Question: I'm looking for a solution to my problem but still haven't found. In my bean I'm using annotations to validations but doesn't work and I'm looking for in all internet to do this work.
I'm using: Vaadin 7 and Maven
I do this.
'''
/** person's bean */
@Entity
public class Person{
@Id
@GeneratedValue
private Integer id;
@NotNull
@NotEmpty
@Size(min=5, max=50, message="insert first name")
private String firstName;
@NotNull
@NotEmpty
@Email private String email;
//get and set
}
//my app
public class LoginView extends VerticalLayout{
private TextField firstName, email;
private BeanFieldGroup<Person> binder;
private FormLayout form;
public LoginView(){
form = new FormLayout();
binder = new BeanFieldGroup<Person>(Person.class);
Field<?> field = null;
field = binder.buildAndBind("Firstname", "firstName");
firstName = (TextField)binder.getField("firstName");
form.addComponent(firstName);
field = binder.buildAndBind("Email", "email");
email = (TextField)binder.getField("email");
form.addComponent(email);
this.addComponent(form);
}
}
'''
How I can do this work ?

'''
/** maven dependecy */
<dependency>
<groupId>com.vaadin.addon</groupId>
<artifactId>beanvalidation-addon</artifactId>
<version>0.6.2</version>
</dependency>
/** exception */
java.lang.NoSuchMethodError: com.vaadin.event.EventRouter.fireEvent(Ljava/util/EventObject;Lcom/vaadin/server/ErrorHandler;)V
at com.vaadin.server.VaadinService.onVaadinSessionStarted(VaadinService.java:783)
at com.vaadin.server.VaadinService.createAndRegisterSession(VaadinService.java:740)
at com.vaadin.server.VaadinService.doFindOrCreateVaadinSession(VaadinService.java:696)
at com.vaadin.server.VaadinService.findOrCreateVaadinSession(VaadinService.java:637)
at com.vaadin.server.VaadinService.findVaadinSession(VaadinService.java:501)
at com.vaadin.server.VaadinService.handleRequest(VaadinService.java:1376)
at com.vaadin.server.VaadinServlet.service(VaadinServlet.java:238)
at javax.servlet.http.HttpServlet.service(HttpServlet.java:727)
at org.apache.catalina.core.ApplicationFilterChain.internalDoFilter(ApplicationFilterChain.java:303)
at org.apache.catalina.core.ApplicationFilterChain.doFilter(ApplicationFilterChain.java:208)
at org.apache.tomcat.websocket.server.WsFilter.doFilter(WsFilter.java:52)
at org.apache.catalina.core.ApplicationFilterChain.internalDoFilter(ApplicationFilterChain.java:241)
at org.apache.catalina.core.ApplicationFilterChain.doFilter(ApplicationFilterChain.java:208)
at org.apache.catalina.core.StandardWrapperValve.invoke(StandardWrapperValve.java:220)
at org.apache.catalina.core.StandardContextValve.invoke(StandardContextValve.java:122)
at org.apache.catalina.authenticator.AuthenticatorBase.invoke(AuthenticatorBase.java:501)
at org.apache.catalina.core.StandardHostValve.invoke(StandardHostValve.java:170)
at org.apache.catalina.valves.ErrorReportValve.invoke(ErrorReportValve.java:98)
at org.apache.catalina.valves.AccessLogValve.invoke(AccessLogValve.java:950)
at org.apache.catalina.core.StandardEngineValve.invoke(StandardEngineValve.java:116)
at org.apache.catalina.connector.CoyoteAdapter.service(CoyoteAdapter.java:408)
at org.apache.coyote.http11.AbstractHttp11Processor.process(AbstractHttp11Processor.java:1040)
at org.apache.coyote.AbstractProtocol$AbstractConnectionHandler.process(AbstractProtocol.java:607)
at org.apache.tomcat.util.net.JIoEndpoint$SocketProcessor.run(JIoEndpoint.java:315)
at java.util.concurrent.ThreadPoolExecutor.runWorker(ThreadPoolExecutor.java:1145)
at java.util.concurrent.ThreadPoolExecutor$Worker.run(ThreadPoolExecutor.java:615)
at java.lang.Thread.run(Thread.java:724)
'''
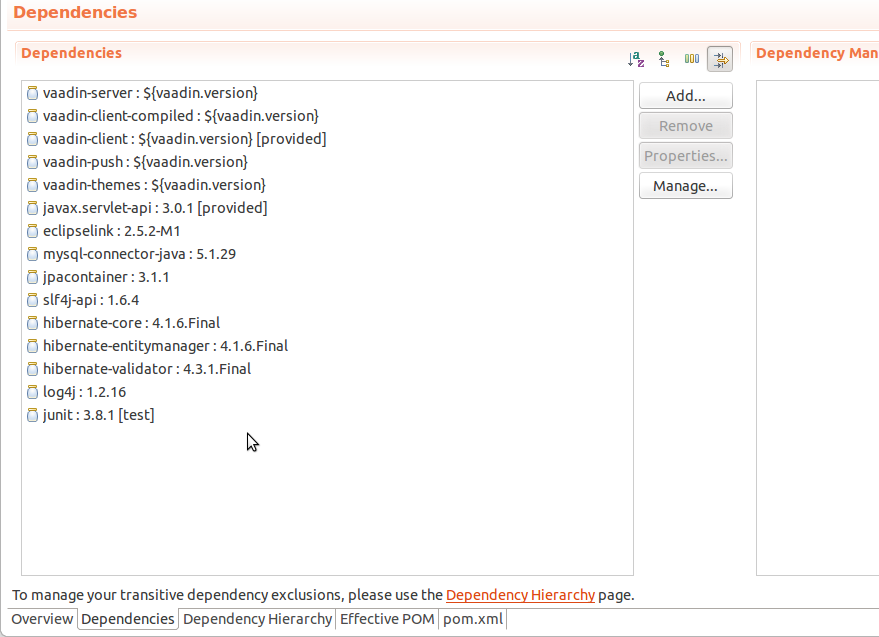
Answer: Alright, found the correct implementation. I'm going to show you the code at the end.
What you need to do:
1. Set an actual instance of Person as your data source for the binder
2. Get rid of the field variable, it's useless in your code, you already have the firstName and email fields which you end up adding to your form layout, field doesn't end up anywhere.
3. Add a button to submit the form and checkout the error messages if there are any.
Here's the code:
'''
@Theme("mytheme")
public class MyVaadinUI extends UI {
private Field firstName, email;
private FormLayout form;
@Override
public void init(VaadinRequest request){
VerticalLayout layout = new VerticalLayout();
//1. set a propertyitem for the fieldgroup
final BeanFieldGroup<Person> binder = new BeanFieldGroup<Person>(Person.class);
binder.setItemDataSource(new BeanItem<Person>(new Person()));
form = new FormLayout();
//2. don't use field Field, it's useless
firstName = binder.buildAndBind("Firstname", "firstName");
email = binder.buildAndBind("Email", "email");
form.addComponent(firstName);
form.addComponent(email);
layout.addComponent(form);
//3. add a button to submit the form
form.addComponent(new Button("OK", new Button.ClickListener() {
@Override
public void buttonClick(ClickEvent event) {
try {
binder.commit();
Notification.show("Thanks!");
} catch (FieldGroup.CommitException e) {
Notification.show("You fail!");
}
}
}));
setContent(layout);
}
}
'''
Just so you know, I used a couple of different dependencies, but you should try with your own first. Just change the code and see what happens. These are the dependencies I used:
'''
<dependency>
<groupId>org.hibernate.javax.persistence</groupId>
<artifactId>hibernate-jpa-2.0-api</artifactId>
<version>1.0.1.Final</version>
</dependency>
<dependency>
<groupId>org.hibernate</groupId>
<artifactId>hibernate-validator</artifactId>
<version>5.1.0.Final</version>
</dependency>
'''